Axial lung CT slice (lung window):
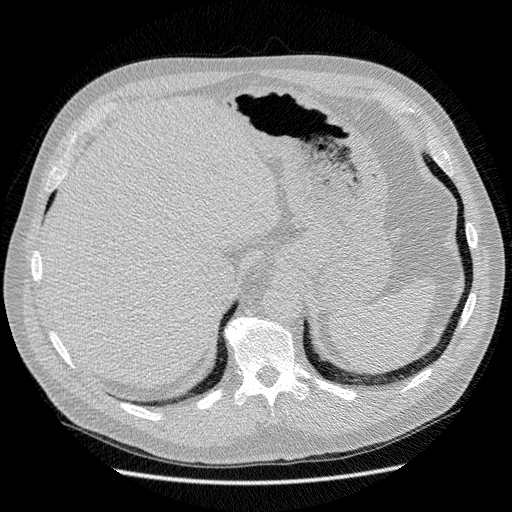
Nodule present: no